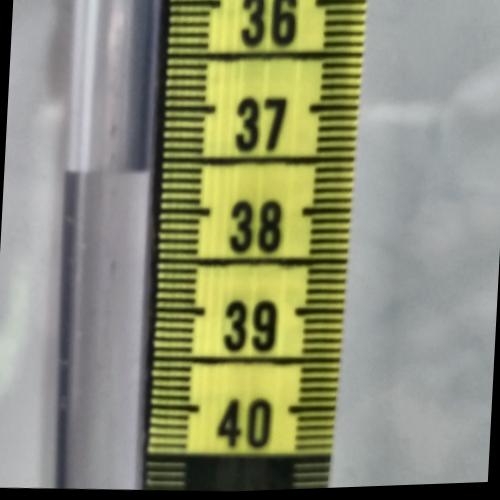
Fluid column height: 37.6 cm